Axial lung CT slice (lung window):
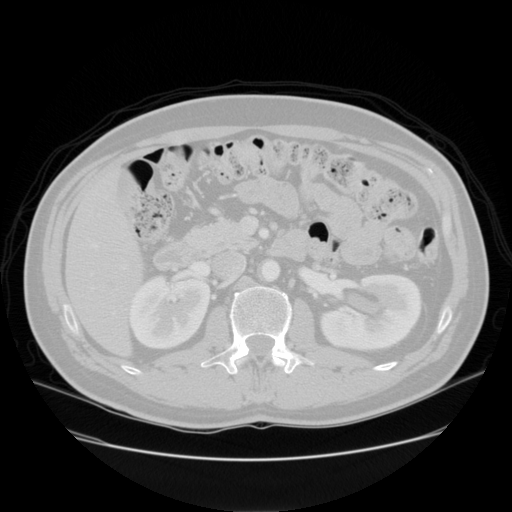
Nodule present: no